Here is the time-frequency representation (spectrogram) of a rolling-element bearing's vibration measurement. Diagnose the bearing from this image, choosing from: normal, inner_race, outer_race, ball.
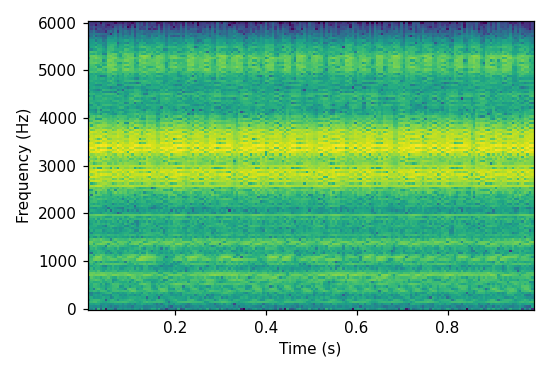
Answer: outer_race